Interaction volume radius: 5 \u00c5
Interaction volume height: 25 \u00c5
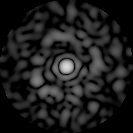
Disorder parameter: 0.856